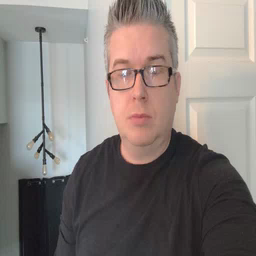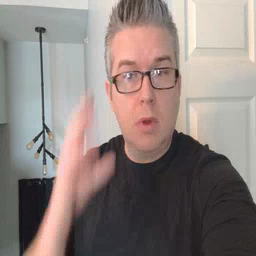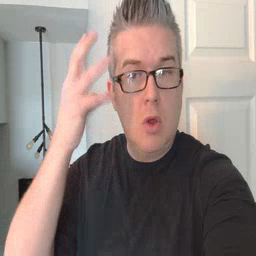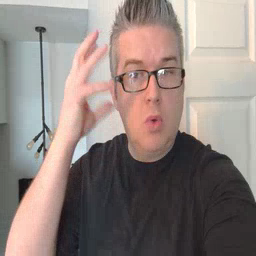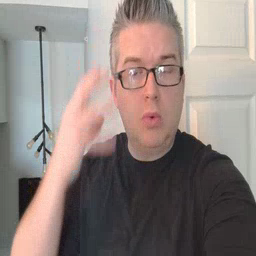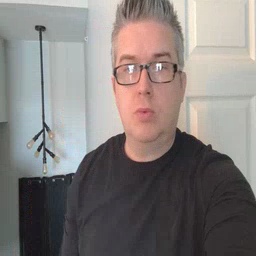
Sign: radio